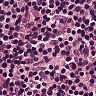
Metastatic tissue present: no